Interaction volume radius: 5 \u00c5
Interaction volume height: 20 \u00c5
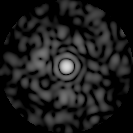
Disorder parameter: 0.8523